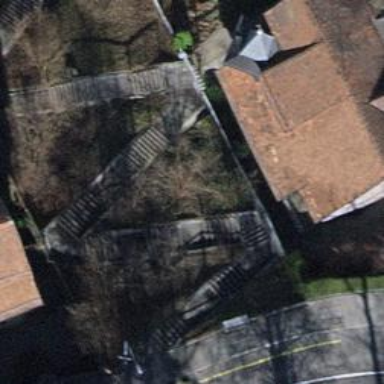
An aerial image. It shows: Set of steps on the road.